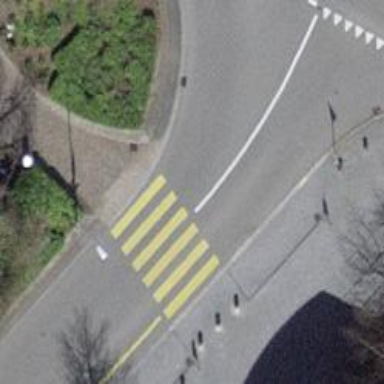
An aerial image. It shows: Uncontrolled zebra crossing with zebra markings.